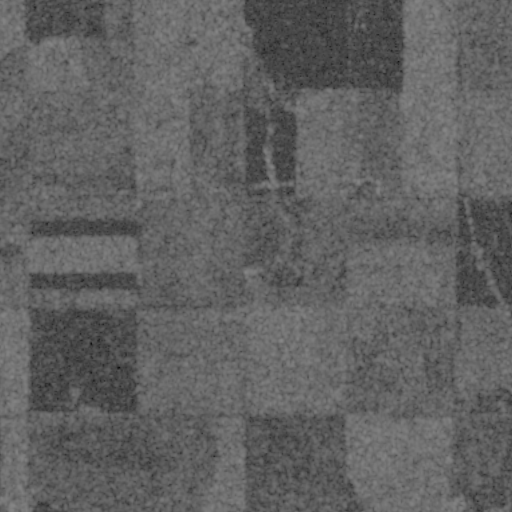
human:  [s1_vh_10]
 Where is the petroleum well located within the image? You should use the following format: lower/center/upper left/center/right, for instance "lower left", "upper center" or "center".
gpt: The petroleum well is located in the upper right of the image.
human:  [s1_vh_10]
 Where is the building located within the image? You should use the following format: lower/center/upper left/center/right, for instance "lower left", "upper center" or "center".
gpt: The building is located in the center of the image.
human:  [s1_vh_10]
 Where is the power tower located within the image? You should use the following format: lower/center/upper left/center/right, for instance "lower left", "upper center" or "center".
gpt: There is no power tower in the image.

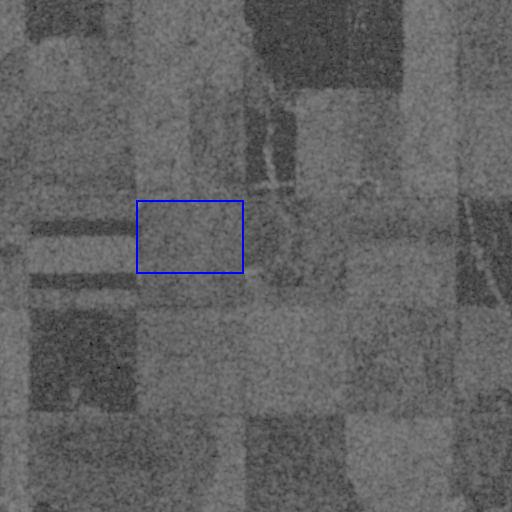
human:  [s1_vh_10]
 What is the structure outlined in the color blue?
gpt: The structure outlined in blue is a crop field.
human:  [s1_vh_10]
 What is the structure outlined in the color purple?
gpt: There is no purple outline.